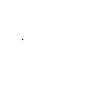
Particle: proton